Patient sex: M
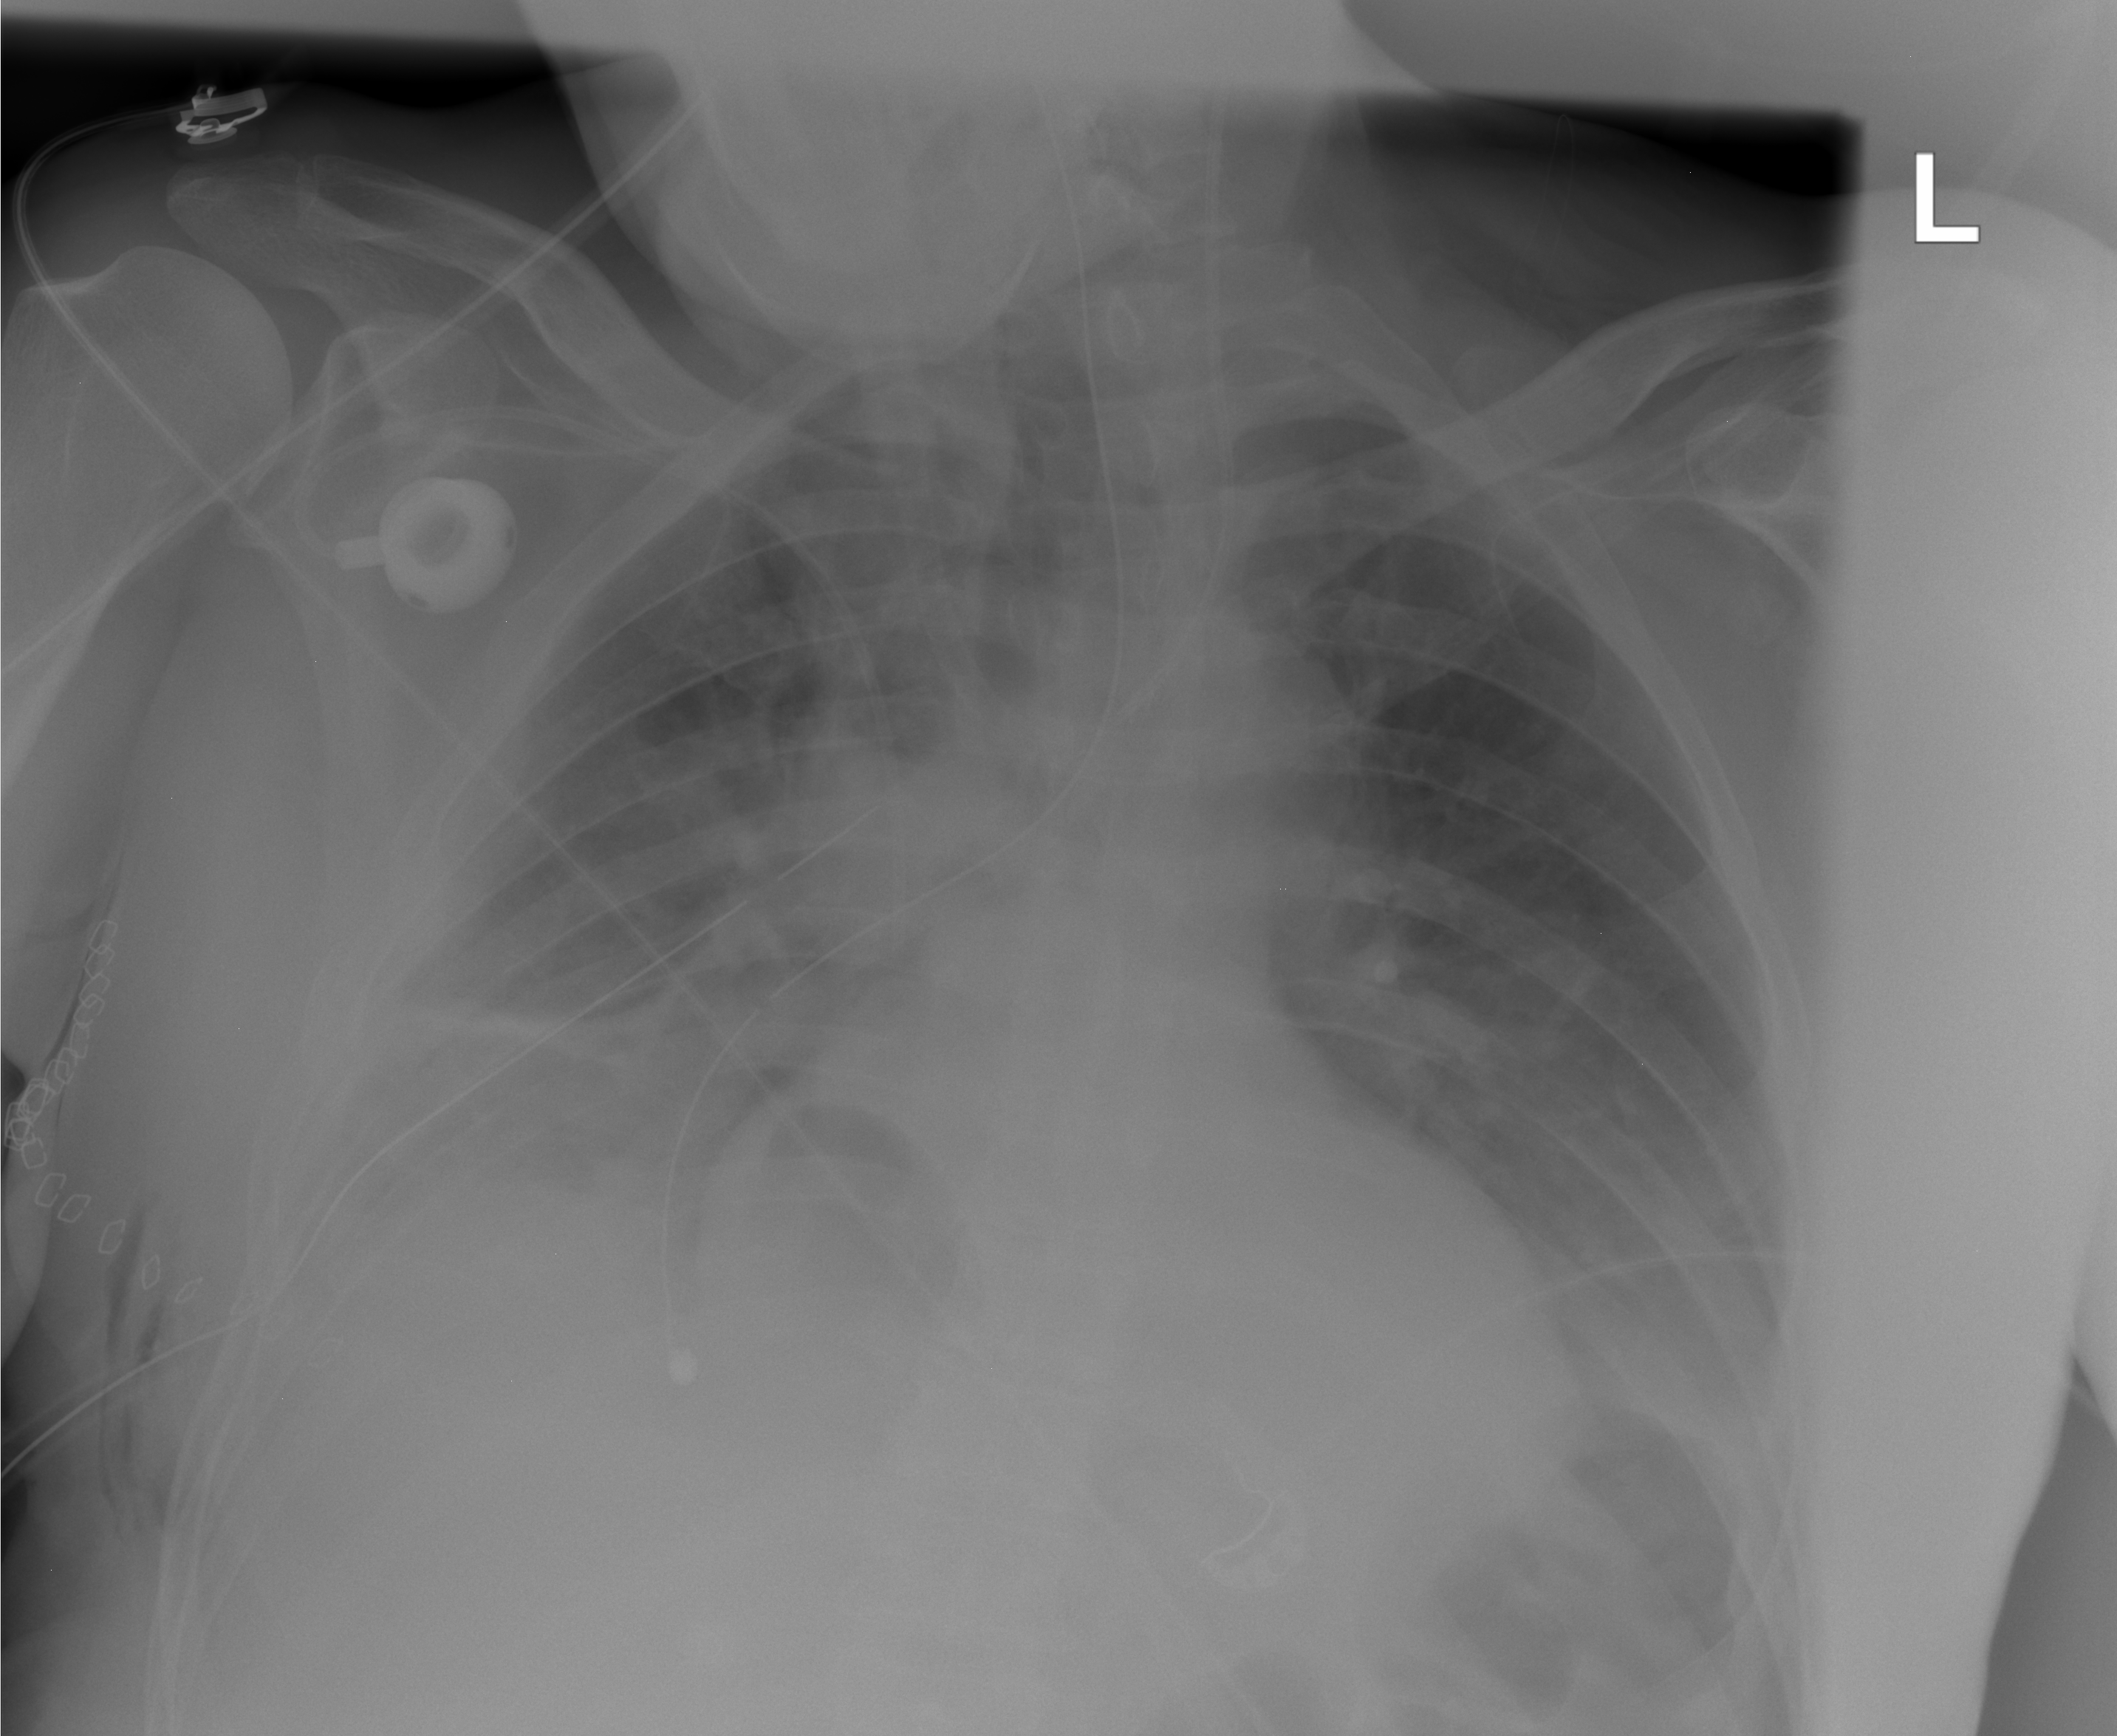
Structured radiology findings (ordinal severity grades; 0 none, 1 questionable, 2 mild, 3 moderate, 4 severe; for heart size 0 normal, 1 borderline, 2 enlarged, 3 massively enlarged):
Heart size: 2
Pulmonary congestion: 2
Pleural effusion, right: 3
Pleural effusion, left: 2
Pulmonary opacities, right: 2
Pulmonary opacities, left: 0
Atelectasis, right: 2
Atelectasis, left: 0